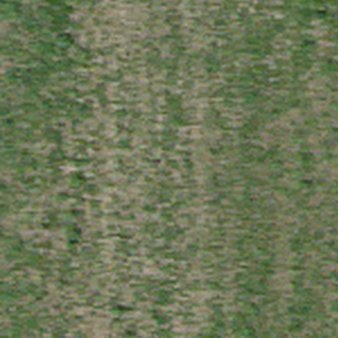
Label: other